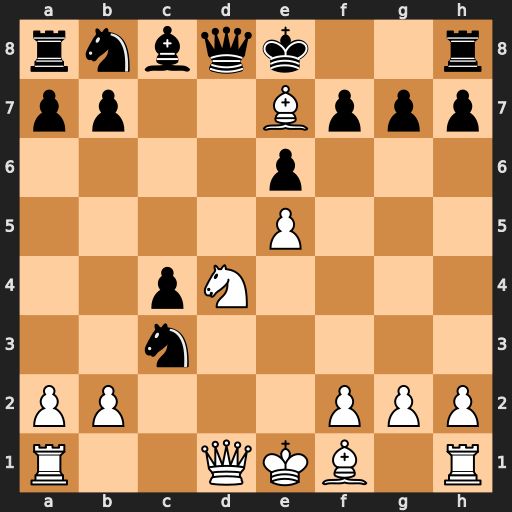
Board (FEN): rnbqk2r/pp2Bppp/4p3/4P3/2pN4/2n5/PP3PPP/R2QKB1R
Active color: w
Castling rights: KQkq
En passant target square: -
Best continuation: Bxd8 Nxd1 Rxd1